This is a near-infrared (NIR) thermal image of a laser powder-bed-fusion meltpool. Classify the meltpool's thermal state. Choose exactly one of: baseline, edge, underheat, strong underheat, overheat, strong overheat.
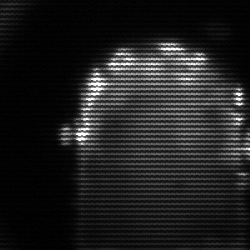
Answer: baseline